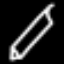
Label: pencil